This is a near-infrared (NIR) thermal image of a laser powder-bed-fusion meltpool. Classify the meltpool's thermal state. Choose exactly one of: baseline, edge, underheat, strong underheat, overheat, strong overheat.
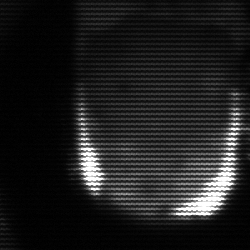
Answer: baseline